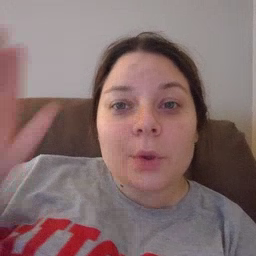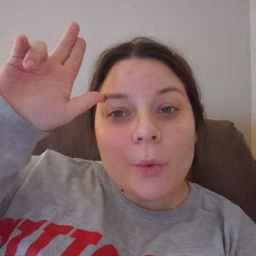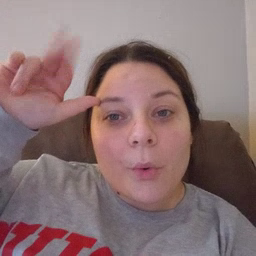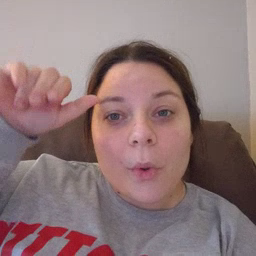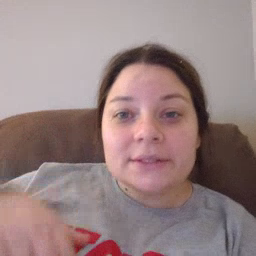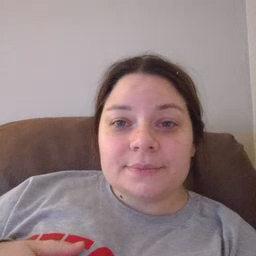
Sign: horse